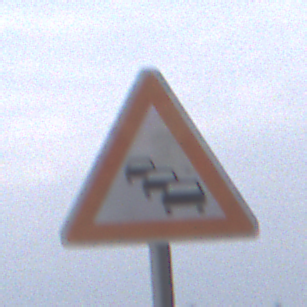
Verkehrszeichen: Stau
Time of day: MorningAfternoon
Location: Outdoor (Nature)
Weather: Overcast
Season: NotSpecified
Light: Natural